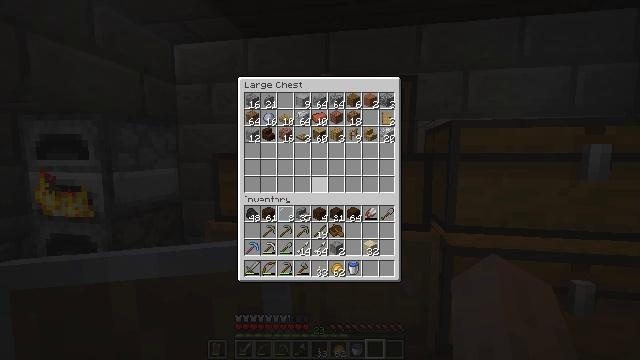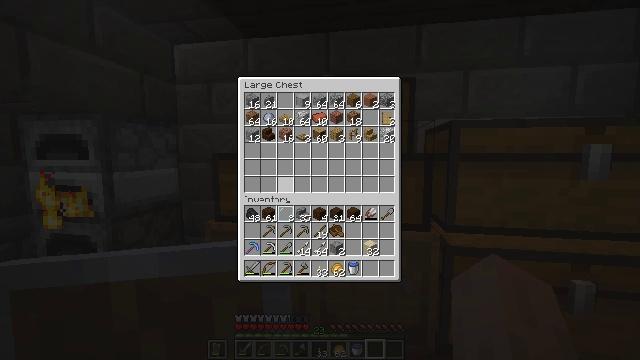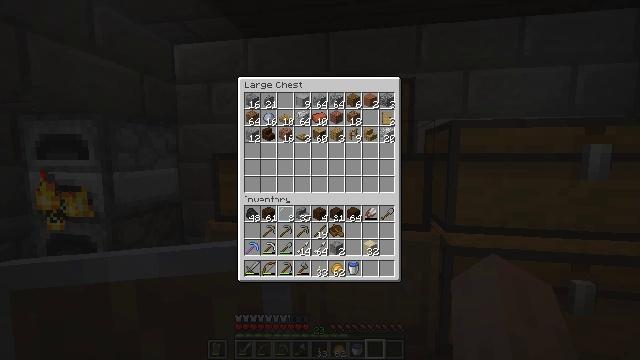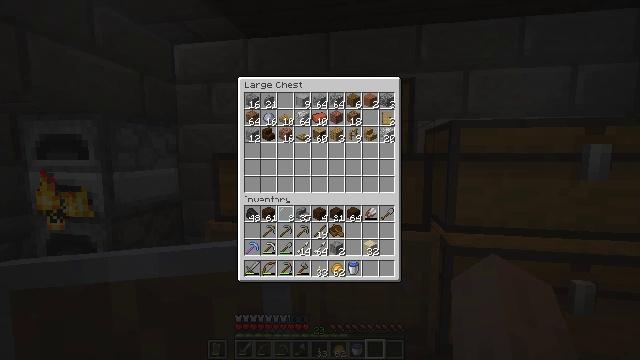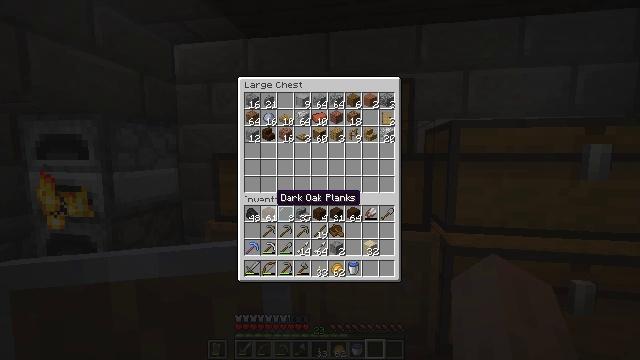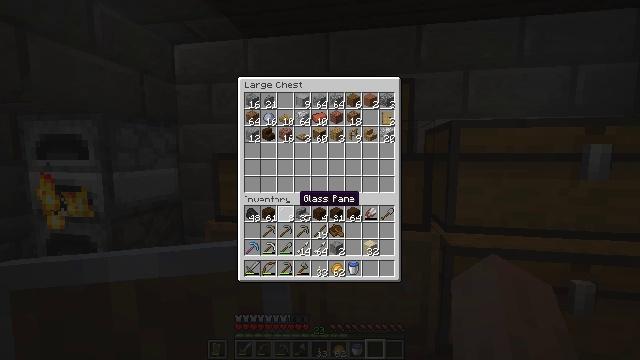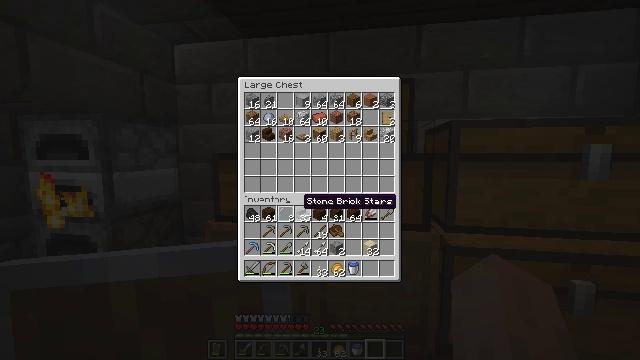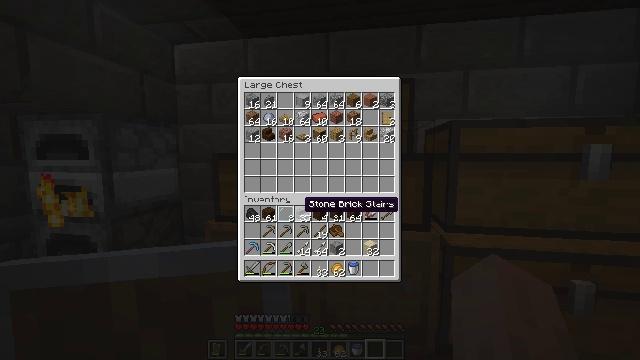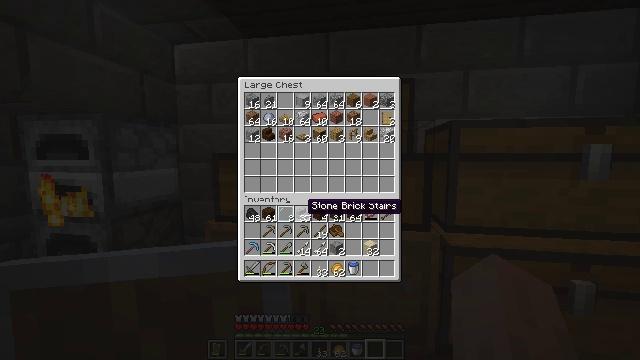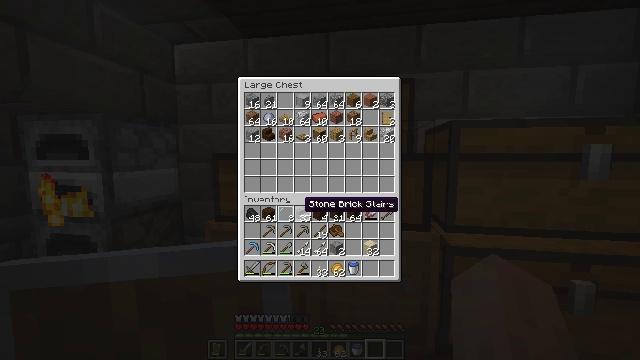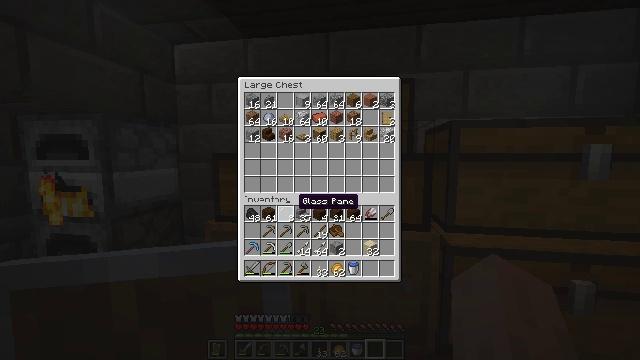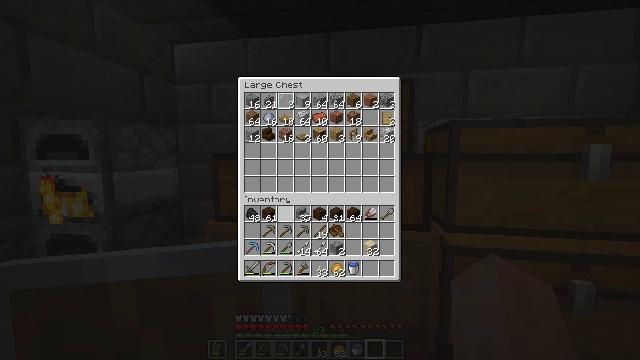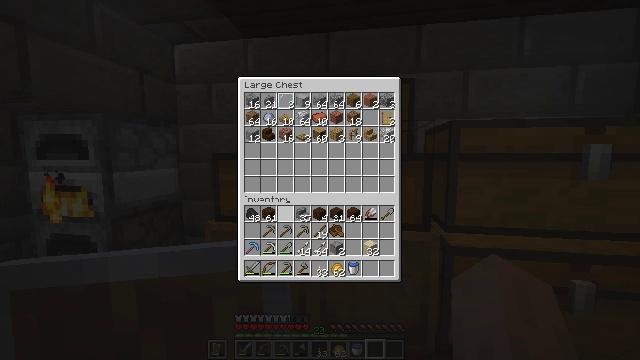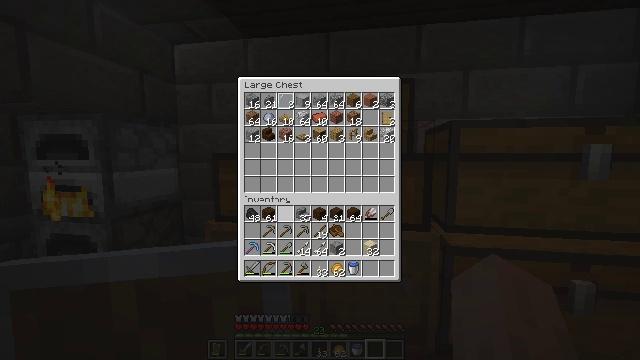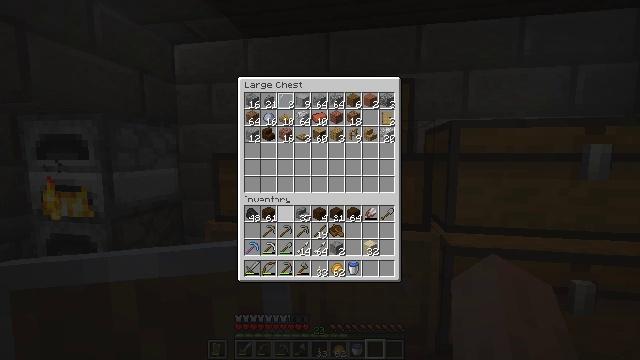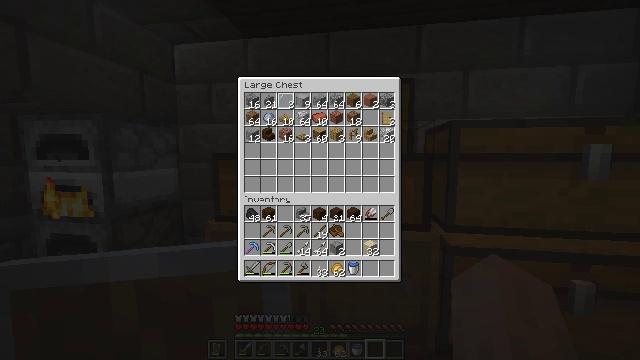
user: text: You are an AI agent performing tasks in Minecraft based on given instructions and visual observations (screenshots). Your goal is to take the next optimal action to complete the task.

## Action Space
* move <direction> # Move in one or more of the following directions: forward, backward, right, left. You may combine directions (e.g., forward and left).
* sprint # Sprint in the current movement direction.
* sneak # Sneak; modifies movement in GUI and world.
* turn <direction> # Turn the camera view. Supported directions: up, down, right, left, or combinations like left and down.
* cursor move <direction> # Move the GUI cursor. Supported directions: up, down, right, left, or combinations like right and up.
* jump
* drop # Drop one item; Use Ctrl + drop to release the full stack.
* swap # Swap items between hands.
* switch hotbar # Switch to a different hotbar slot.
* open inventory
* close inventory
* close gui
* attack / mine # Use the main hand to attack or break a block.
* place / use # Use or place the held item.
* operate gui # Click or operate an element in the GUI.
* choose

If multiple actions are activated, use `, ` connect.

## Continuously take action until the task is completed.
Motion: motion action
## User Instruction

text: Disassemble the stone brick stairs into inventory.
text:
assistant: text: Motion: turn left
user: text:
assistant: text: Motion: turn left and down
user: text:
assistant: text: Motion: no_op
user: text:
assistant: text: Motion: sneak, turn right
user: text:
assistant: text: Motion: sneak, turn right
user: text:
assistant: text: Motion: sneak
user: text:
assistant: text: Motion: sneak
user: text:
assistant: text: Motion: sneak
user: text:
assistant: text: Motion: sneak
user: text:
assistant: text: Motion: sneak
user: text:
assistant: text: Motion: sneak, attack / mine
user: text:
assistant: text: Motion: sneak, attack / mine
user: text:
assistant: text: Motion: sneak
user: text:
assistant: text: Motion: sneak
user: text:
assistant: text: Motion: sneak, turn right
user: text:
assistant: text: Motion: sneak
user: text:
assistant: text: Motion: sneak
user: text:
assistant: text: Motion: sneak
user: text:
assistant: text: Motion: sneak
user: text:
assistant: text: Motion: sneak
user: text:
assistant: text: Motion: sneak
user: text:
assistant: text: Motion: sneak
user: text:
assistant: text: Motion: sneak
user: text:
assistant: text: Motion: sneak, attack / mine
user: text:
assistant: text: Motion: sneak, attack / mine
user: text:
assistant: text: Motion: sneak
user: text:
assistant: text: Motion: sneak, turn right
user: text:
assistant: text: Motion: sneak, turn right
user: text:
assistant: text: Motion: sneak
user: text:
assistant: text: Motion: no_op